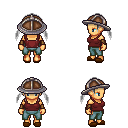
a pixel art fantasy rpg character, female body template, human, tanned skin, maroon pirate shirt, teal pants, gray twin-tailed hairstyle, chain helm, cloth bracers, brown slippers, four views (front, back, left, right), 2x2 character sprite sheet, small pixel art, hard edges, no anti-aliasing